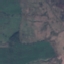
Land use / land cover class: HerbaceousVegetation